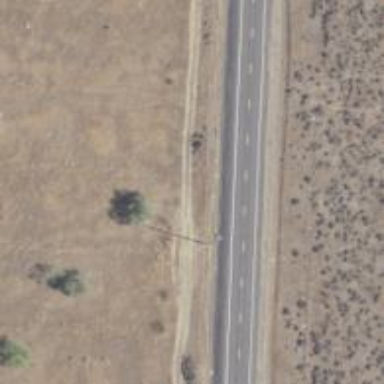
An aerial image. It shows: Power pole.